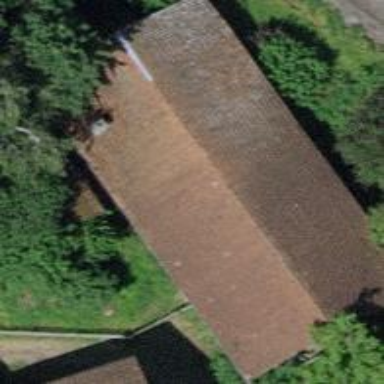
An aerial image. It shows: Shed.